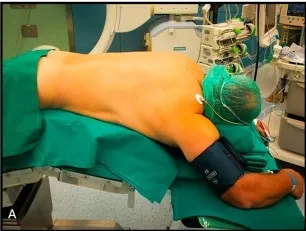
A. Patient positioned on a prone position on the operating table. The patient is awake, only mildly sedated, waiting for the local anesthesia and the procedure to start.
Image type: radiology (x_ray)